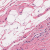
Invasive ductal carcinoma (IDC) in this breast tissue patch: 0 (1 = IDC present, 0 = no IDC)